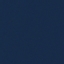
Land use / land cover: SeaLake